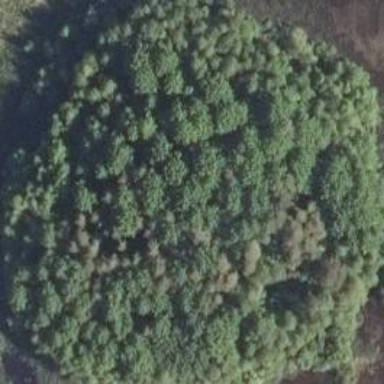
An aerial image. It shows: Broadleaved woodland on small islet.